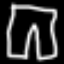
Label: pants